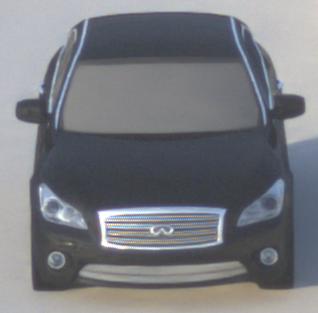
Make: Infiniti
Model: M 37
Detailed model: M (Y51)
Model produced from: 2010/10
Model produced until: 2013/11
Doors: 4
Color: black
Road condition: dry road
Daytime: sunrise or sunset
Contrast: low contrast